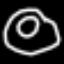
Label: donut